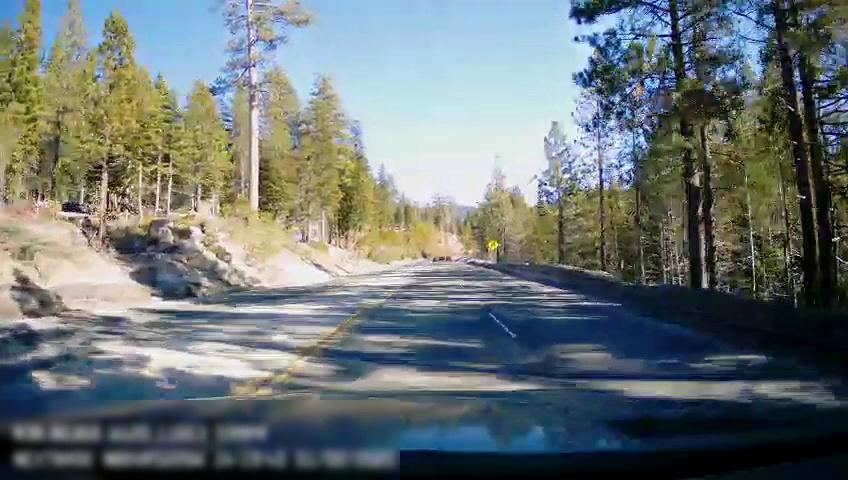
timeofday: Day
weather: Sunny
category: Drivable Space
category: Lanes | Current Lane
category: Lanes | Alternate Lane
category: Lanes | Current Lane
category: Traffic | Signs